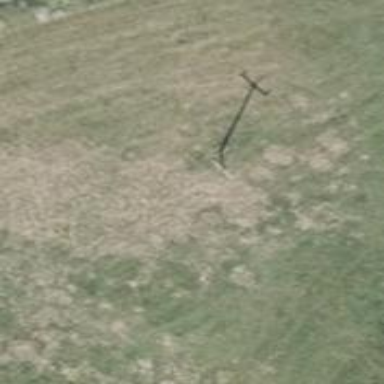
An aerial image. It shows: Minor power line with three cables.